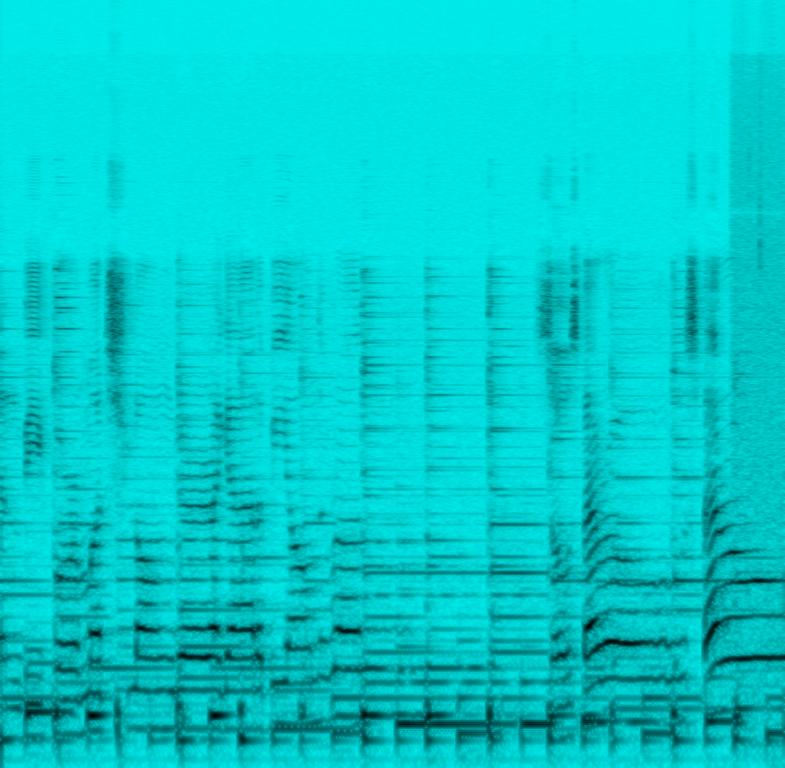
The low quality song features a country song that consists of an acoustic rhythm guitar chord progression over which a mellow male vocal is singing. The recording got noisy at the end of the loop, which sounded like a microphone was turned on. It sounds vintage, warm, happy and fun.